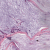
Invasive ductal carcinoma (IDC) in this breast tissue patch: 0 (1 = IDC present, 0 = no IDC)